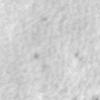
Label: no_change